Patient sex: M
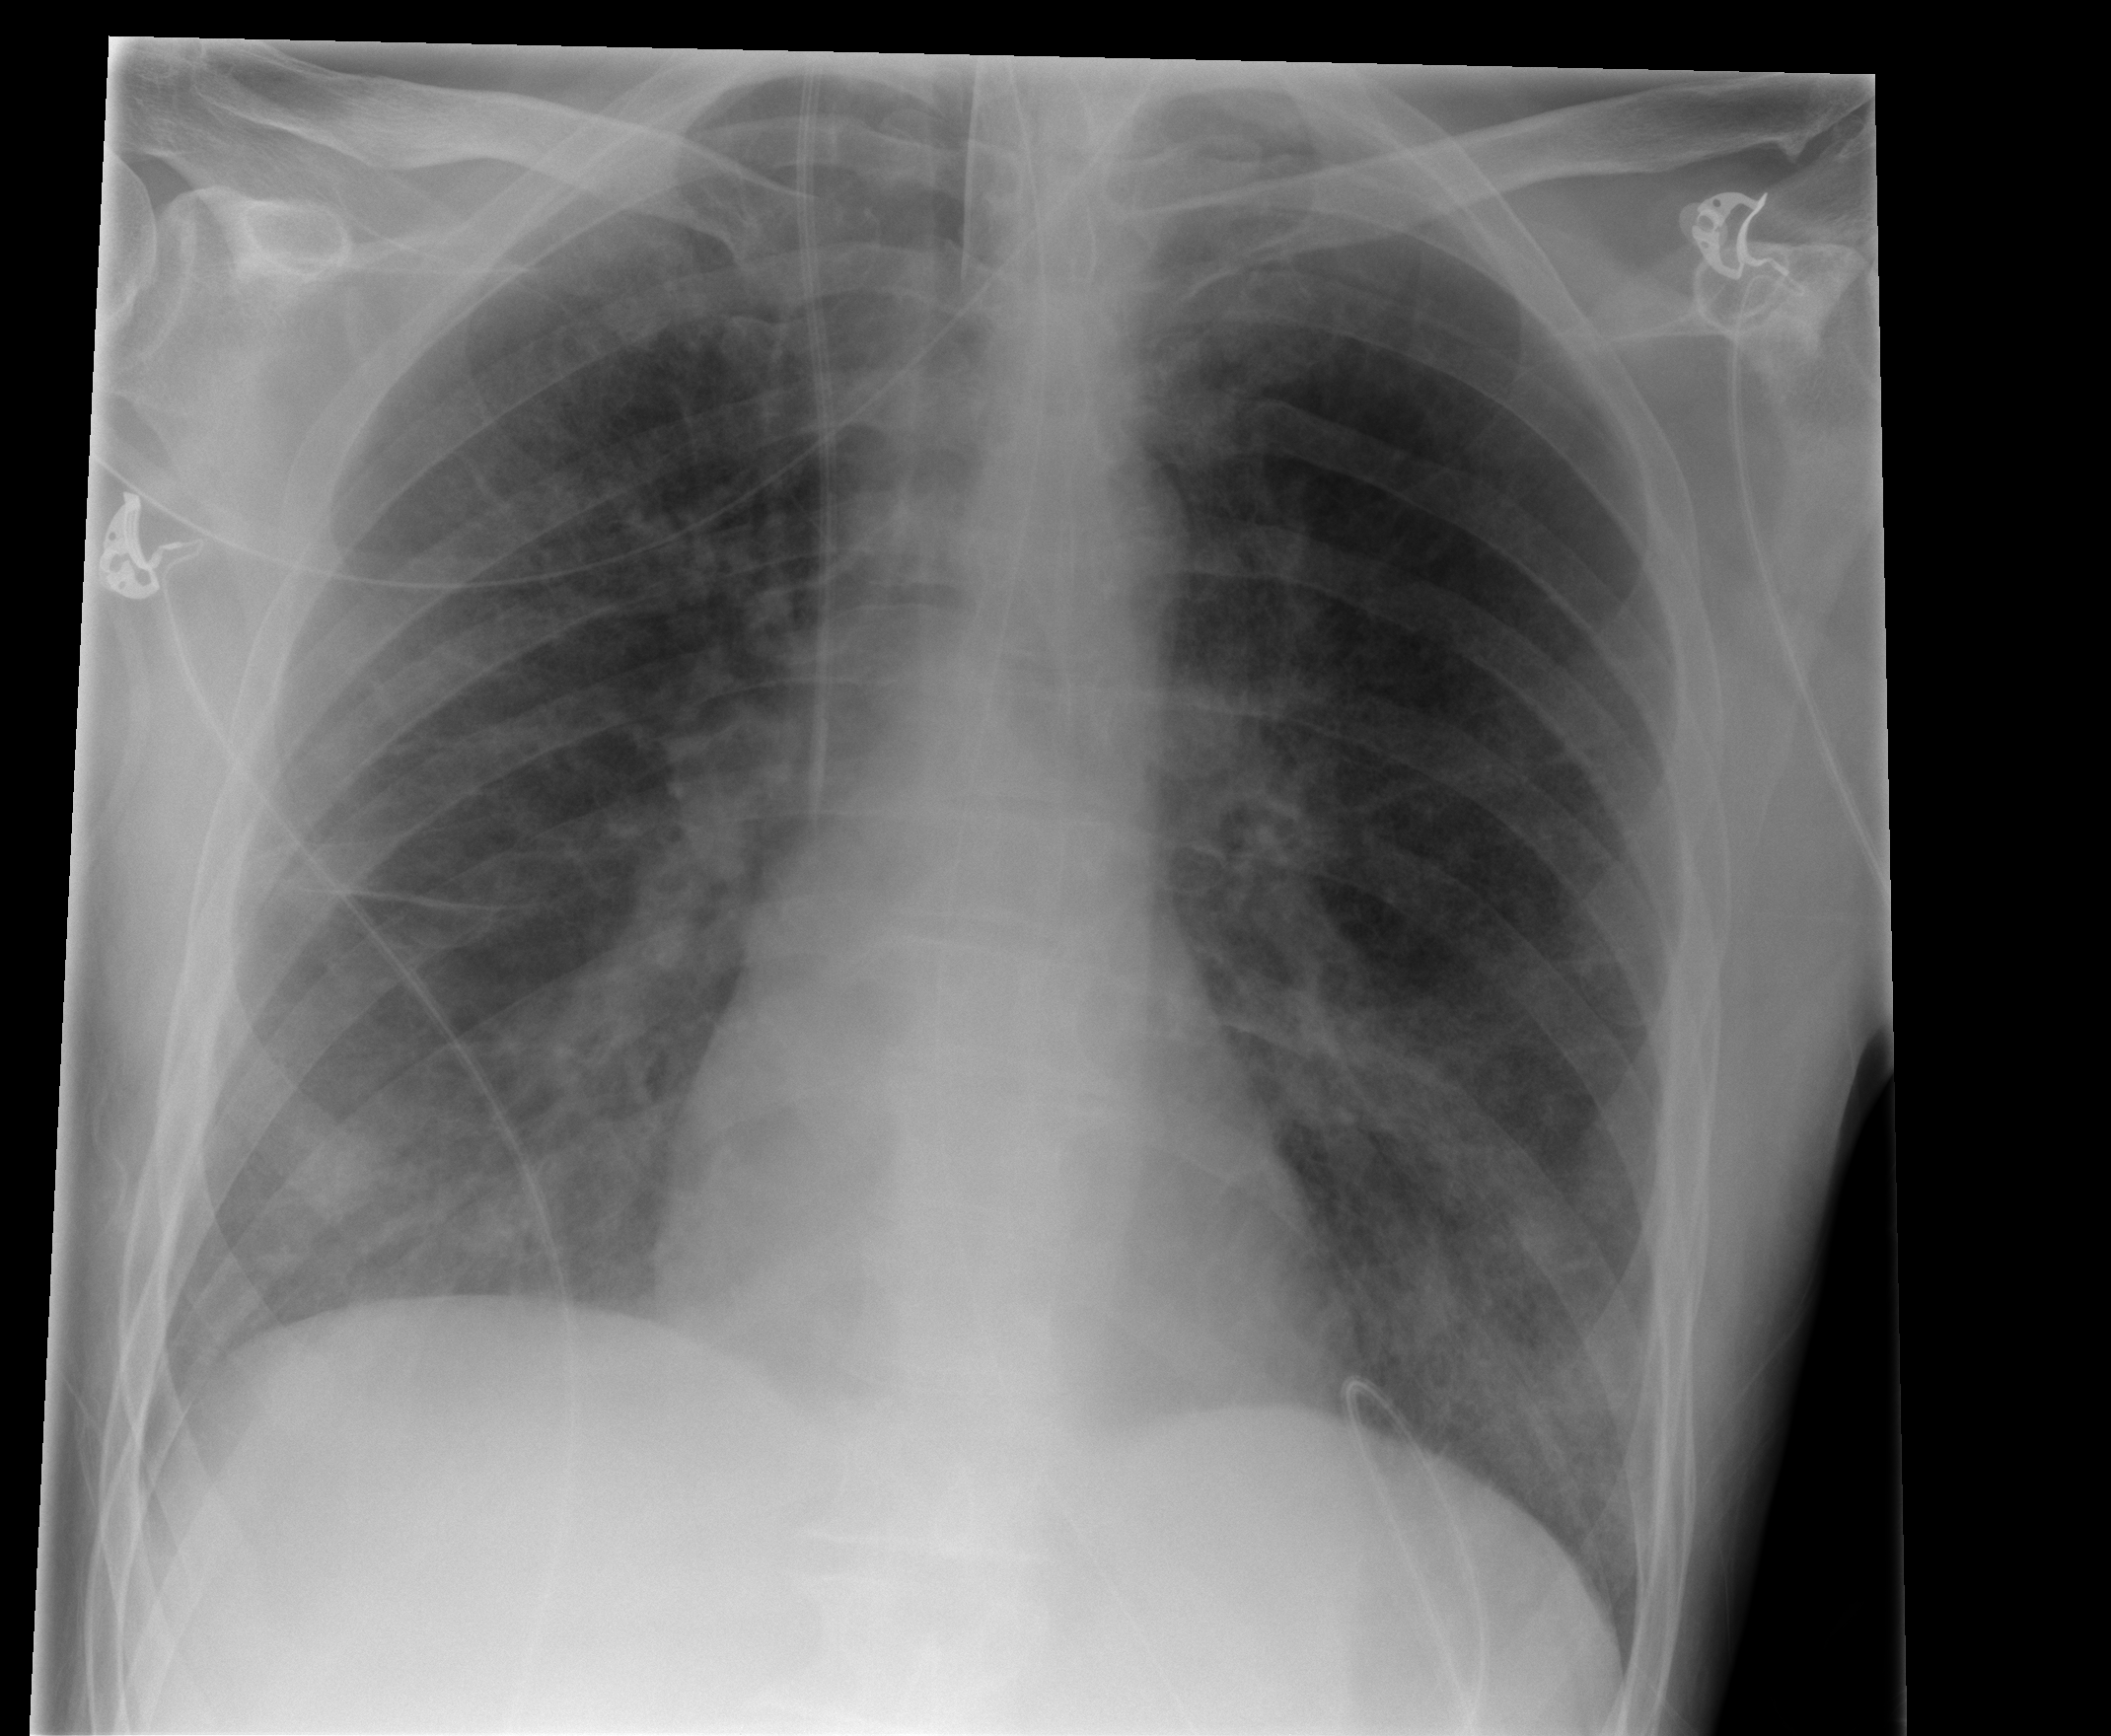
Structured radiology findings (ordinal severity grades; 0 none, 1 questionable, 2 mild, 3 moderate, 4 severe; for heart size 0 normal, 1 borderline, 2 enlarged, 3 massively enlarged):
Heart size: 0
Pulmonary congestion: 2
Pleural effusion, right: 0
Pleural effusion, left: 0
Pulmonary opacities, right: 2
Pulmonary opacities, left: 2
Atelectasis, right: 1
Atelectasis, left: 1